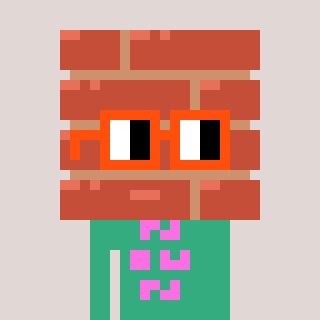
a pixel art character with square orange glasses, a wall-shaped head and a teal-colored body on a warm background